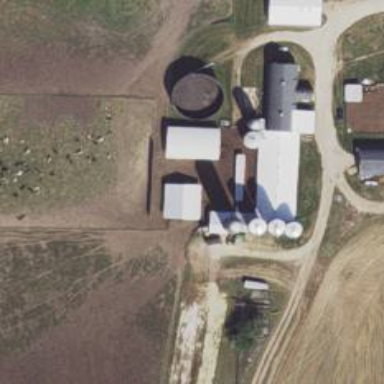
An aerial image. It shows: Silo.